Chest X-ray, PA view. Patient: 59 years old, sex M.
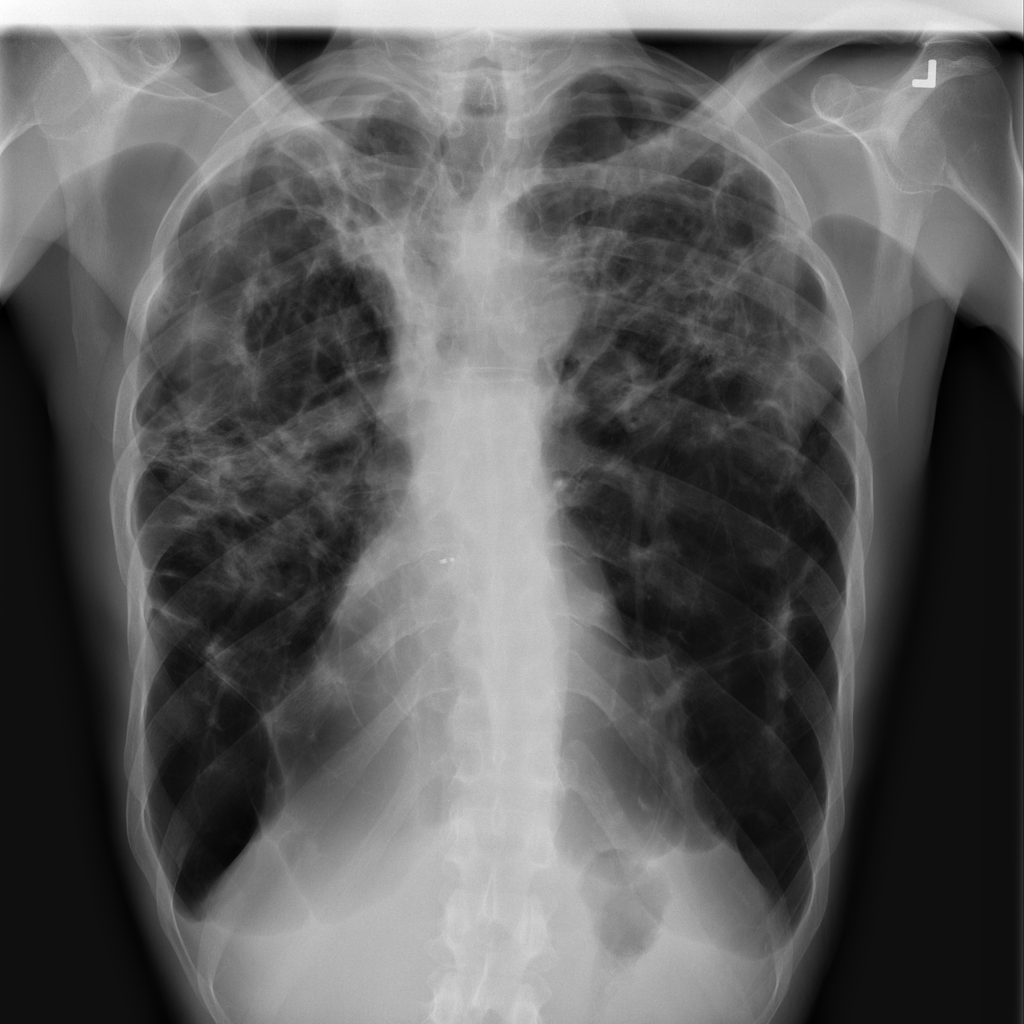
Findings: No Finding